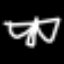
Label: frog